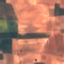
Land use / land cover: PermanentCrop